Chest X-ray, PA view. Patient: 46 years old, sex M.
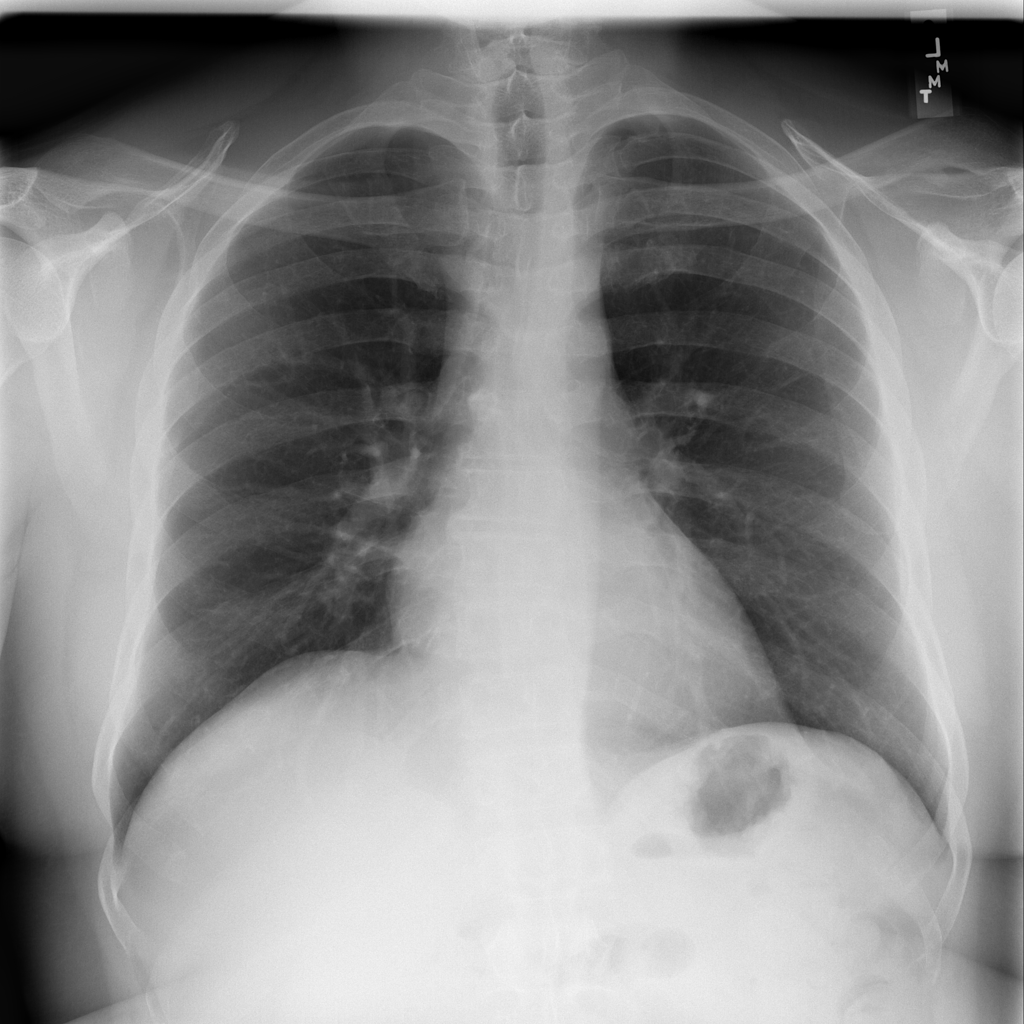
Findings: No Finding